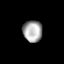
Tissue: prostate
Cell type: T cells
Senescence score: 0.7555
Nuclear area (px): 410
Mean DAPI intensity: 167.137